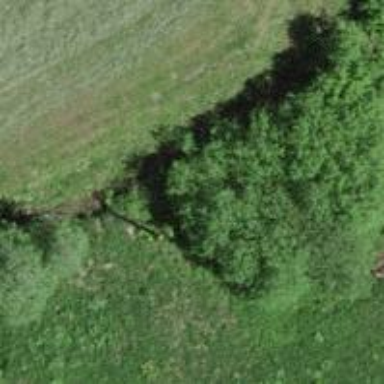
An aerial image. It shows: Ditch in the surroundings.